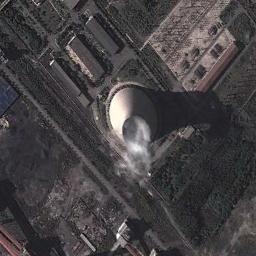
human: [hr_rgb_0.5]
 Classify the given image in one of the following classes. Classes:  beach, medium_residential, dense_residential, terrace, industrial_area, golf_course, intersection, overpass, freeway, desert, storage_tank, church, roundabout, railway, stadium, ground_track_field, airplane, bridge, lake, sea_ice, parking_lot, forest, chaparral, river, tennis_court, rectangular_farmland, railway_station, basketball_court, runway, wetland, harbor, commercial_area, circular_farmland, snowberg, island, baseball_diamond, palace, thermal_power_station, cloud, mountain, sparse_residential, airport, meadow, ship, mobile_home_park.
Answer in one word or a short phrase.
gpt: thermal_power_station